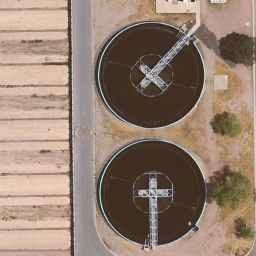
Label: storagetanks